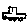
Label: car